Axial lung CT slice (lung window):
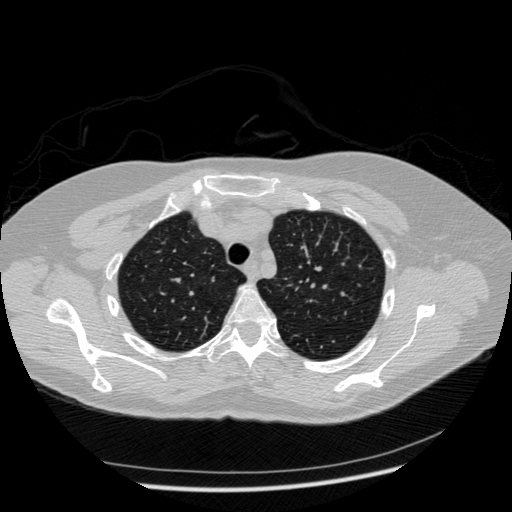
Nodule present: no